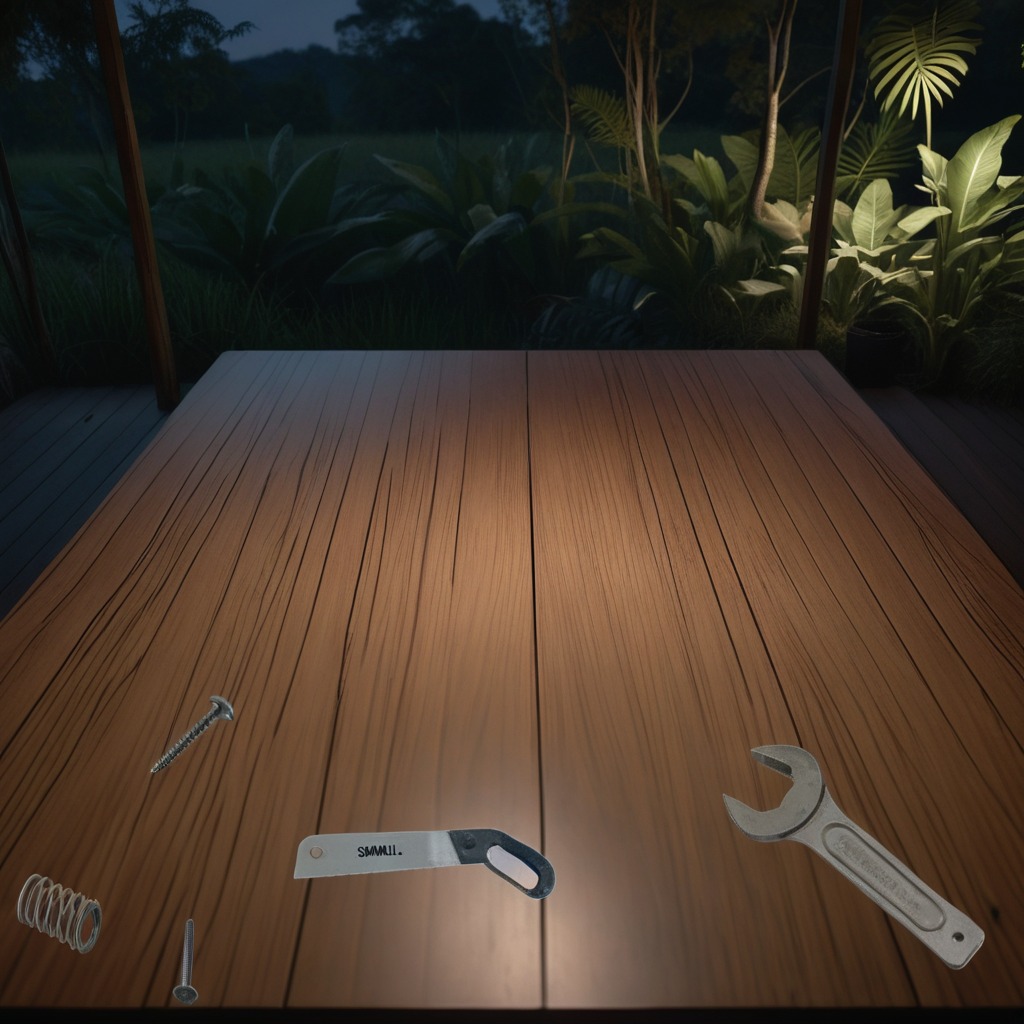
A metal machine screw, an iron nail, a coiled metal spring, a handheld metal saw, and a wrench are lying on the wooden table.